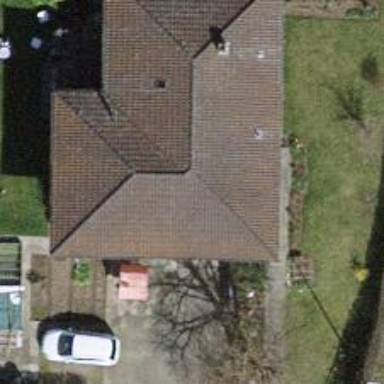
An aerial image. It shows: View of roof edge.